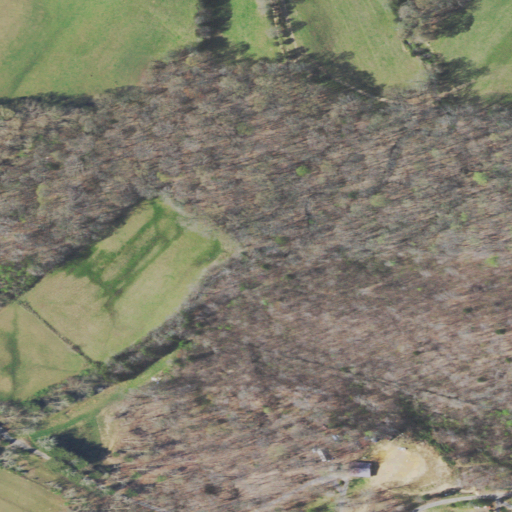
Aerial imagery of valley in Tennessee named Harmon Hollow containing deciduous forest, pasture, open development, medium intensity development, and low intensity development